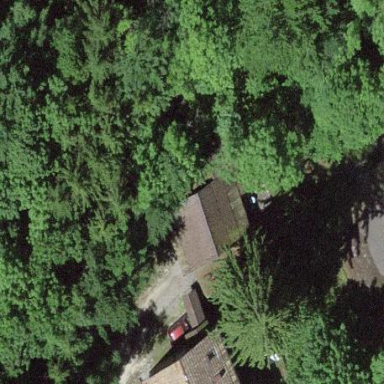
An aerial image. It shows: Shed building.